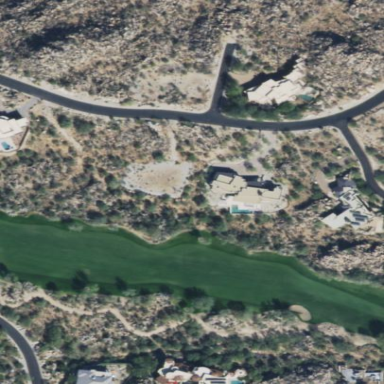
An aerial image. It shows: Area of rough grass used for golf.